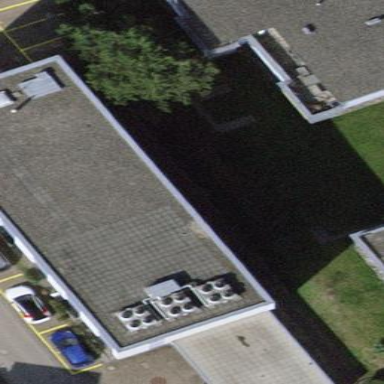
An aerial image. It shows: Office building with gabled roof.